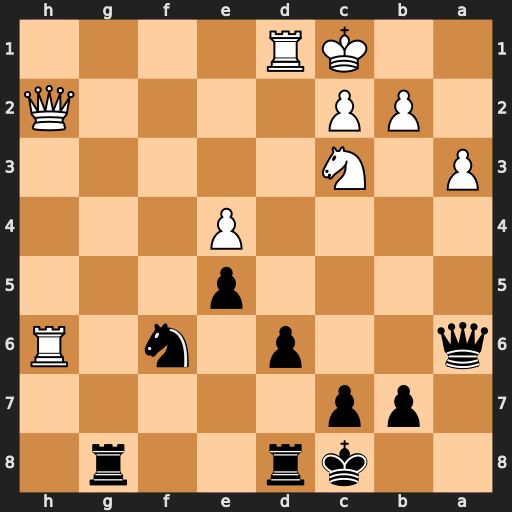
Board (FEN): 2kr2r1/1pp5/q2p1n1R/4p3/4P3/P1N5/1PP4Q/2KR4
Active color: b
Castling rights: -
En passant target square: -
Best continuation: Ng4 Qh5 Nxh6